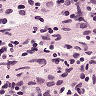
Metastatic tissue present: no